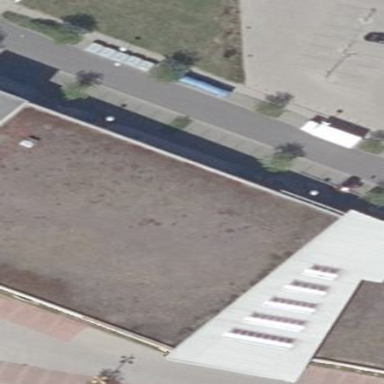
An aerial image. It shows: View of roof of building.